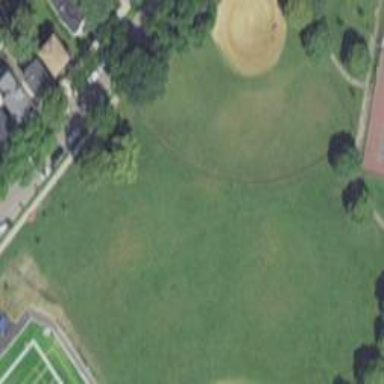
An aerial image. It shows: Baseball pitch for leisure land.